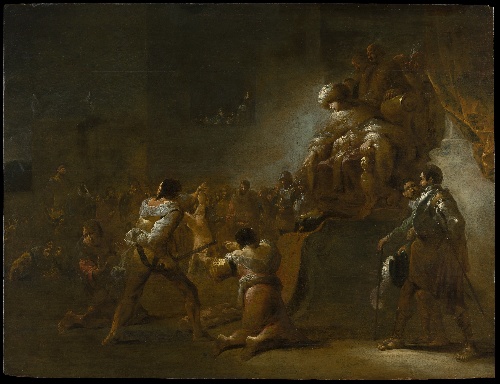
Title: The Judgment of Solomon
Artist: Leonaert Bramer
Artist bio: Dutch, Delft 1596–1674 Delft
Date: 1640s
Object type: Painting
Classification: Paintings
Medium: Oil on wood
Dimensions: 31 1/8 x 40 1/2 in. (79.1 x 102.9 cm)
Department: European Paintings
Credit line: Gift of National Surety Company, 1911
Accession year: 1911
Repository: Metropolitan Museum of Art, New York, NY
Tags: Kings|Infants|Women|Solomon